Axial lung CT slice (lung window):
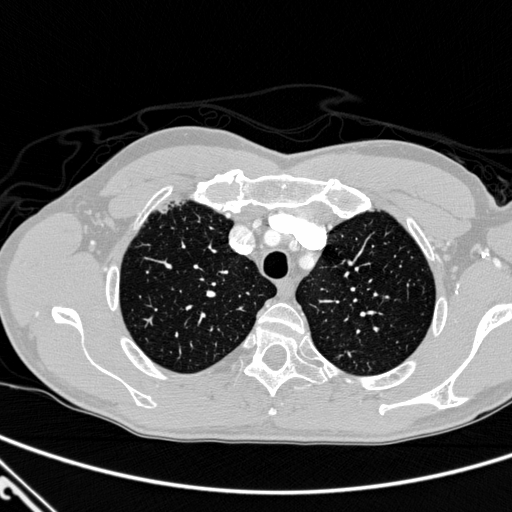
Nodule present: no